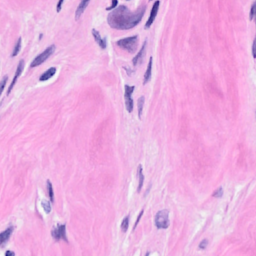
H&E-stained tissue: Breast